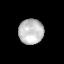
Tissue: lung
Cell type: Fibroblasts
Senescence score: 0.5855
Nuclear area (px): 613
Mean DAPI intensity: 191.202